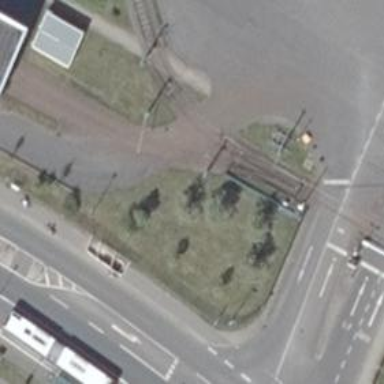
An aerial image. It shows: Tram railway yard with electrified contact line.